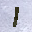
Label: 1